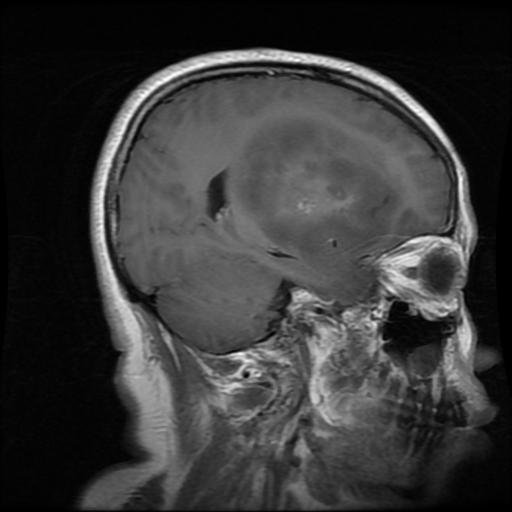
Label: glioma